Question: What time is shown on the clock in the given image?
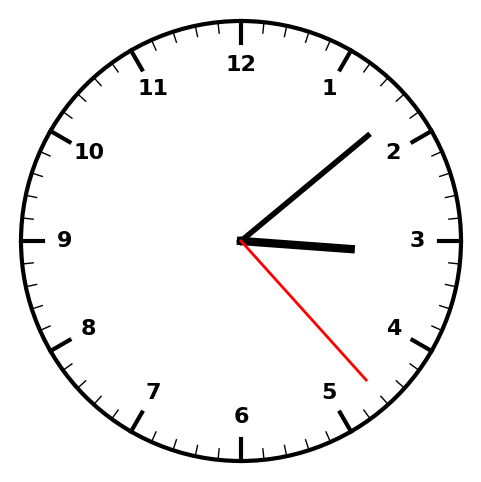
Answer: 03:08:23